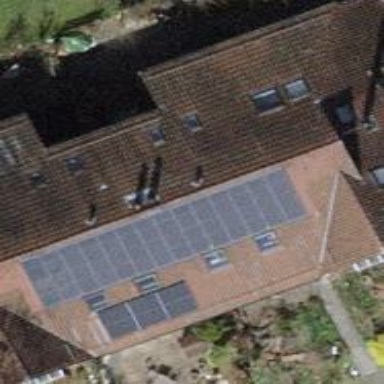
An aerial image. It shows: Solar power generator using photovoltaic panels.